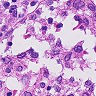
Metastatic tissue present: no